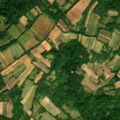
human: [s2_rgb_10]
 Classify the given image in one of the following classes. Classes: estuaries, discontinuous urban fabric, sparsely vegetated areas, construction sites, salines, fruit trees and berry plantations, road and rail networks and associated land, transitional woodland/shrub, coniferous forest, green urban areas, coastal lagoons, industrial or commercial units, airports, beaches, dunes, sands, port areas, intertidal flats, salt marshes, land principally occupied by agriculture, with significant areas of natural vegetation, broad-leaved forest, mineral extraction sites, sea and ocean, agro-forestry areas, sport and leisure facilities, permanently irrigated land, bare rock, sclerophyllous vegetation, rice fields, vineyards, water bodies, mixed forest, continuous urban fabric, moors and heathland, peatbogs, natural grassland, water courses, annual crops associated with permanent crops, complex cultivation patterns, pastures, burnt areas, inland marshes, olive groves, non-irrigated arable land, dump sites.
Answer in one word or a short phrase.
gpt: complex cultivation patterns, land principally occupied by agriculture, with significant areas of natural vegetation, broad-leaved forest